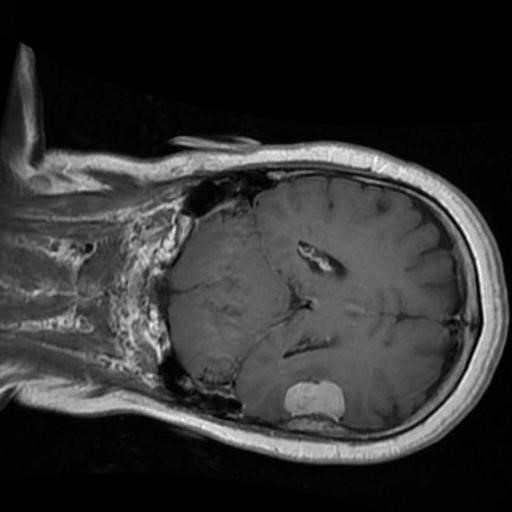
Label: brain_menin